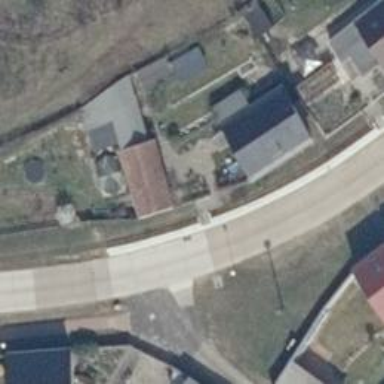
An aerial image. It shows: Residential road made of concrete plates.